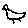
Label: bird